Field crop: maize
Growth stage: 2
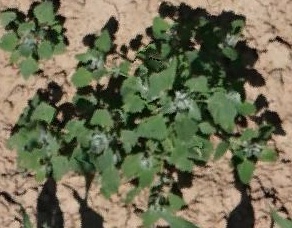
Species: chenopodium